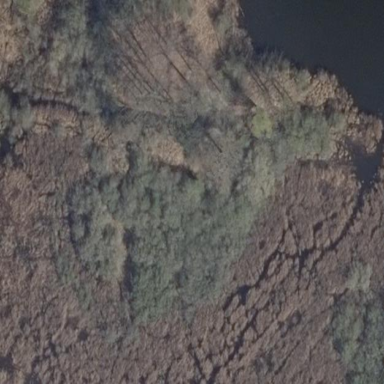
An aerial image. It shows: Area covered in scrub vegetation.